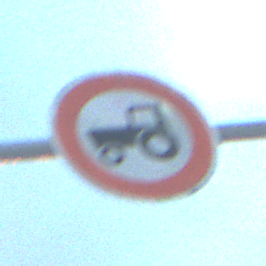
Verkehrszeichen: VerbotKraftfahrzeugeZuegeNichtSchneller25
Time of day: SunriseSunset
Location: Outdoor (Beach)
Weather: PartlyCloudy
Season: NotSpecified
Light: Natural